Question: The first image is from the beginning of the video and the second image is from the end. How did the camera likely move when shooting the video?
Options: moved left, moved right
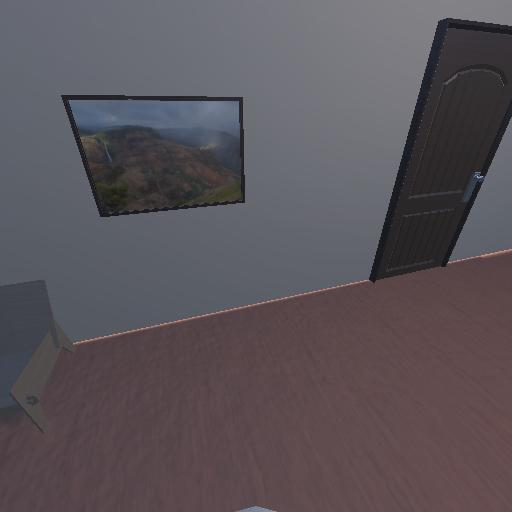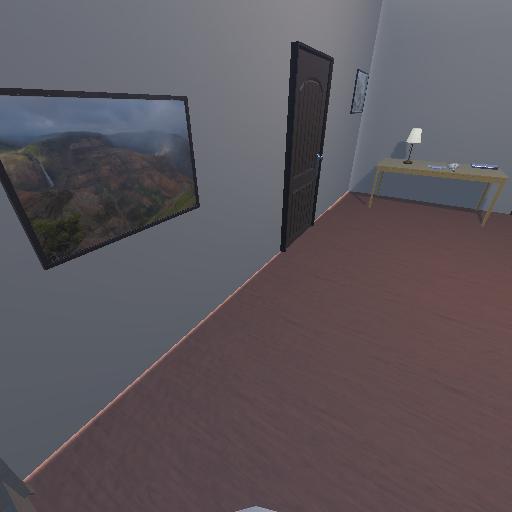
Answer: moved left